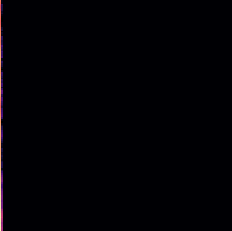
Sound class: Sea waves